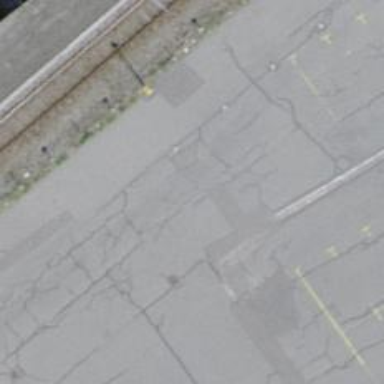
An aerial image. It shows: Road serving as parking aisle.